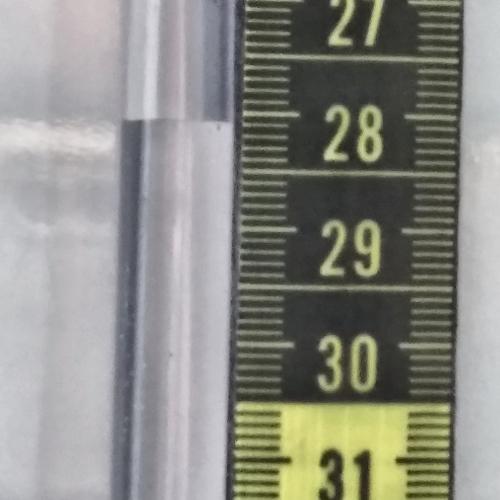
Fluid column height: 28.1 cm